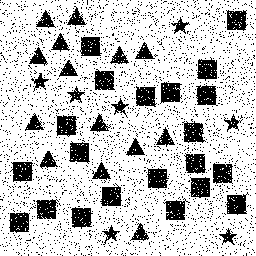
Squares: 21
Triangles: 14
Stars: 7
Total shapes: 42